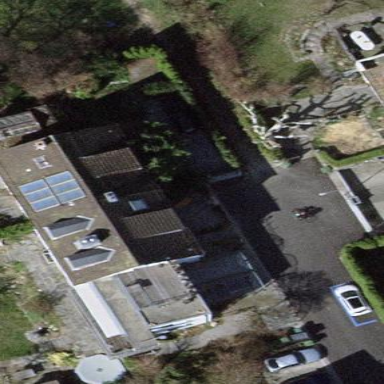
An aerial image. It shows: Gabled building.